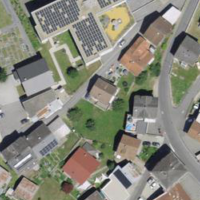
EUNIS habitat code: 54
Species observed at this site:
Lysimachia punctata
Primula vulgaris